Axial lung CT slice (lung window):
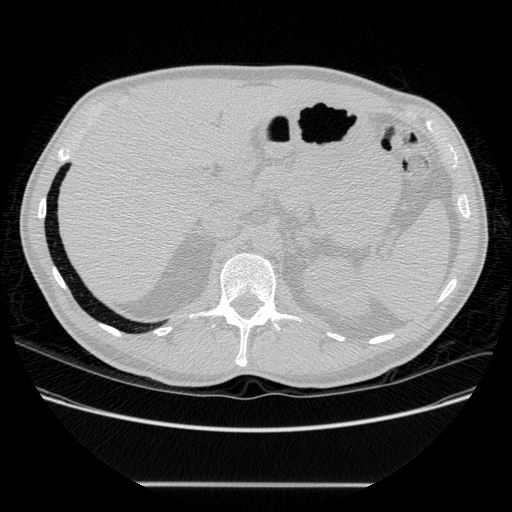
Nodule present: no